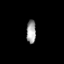
Tissue: prostate
Cell type: Myeloid cells
Senescence score: 0.3592
Nuclear area (px): 216
Mean DAPI intensity: 158.694